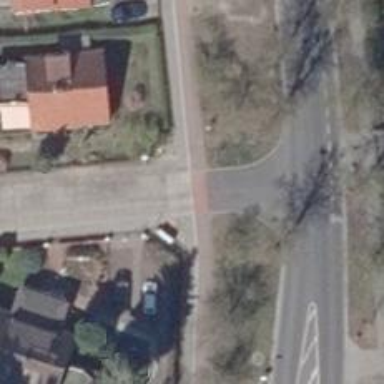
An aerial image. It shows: Residential road with concrete plates surface.